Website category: university
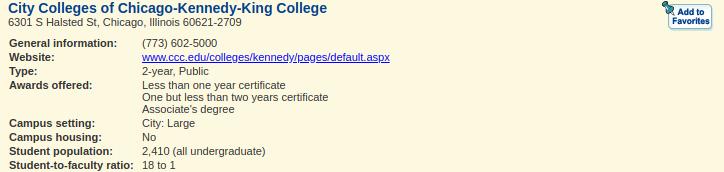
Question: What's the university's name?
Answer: City Colleges of Chicago-Kennedy-King College

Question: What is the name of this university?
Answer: City Colleges of Chicago-Kennedy-King College

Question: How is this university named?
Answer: City Colleges of Chicago-Kennedy-King College

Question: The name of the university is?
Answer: City Colleges of Chicago-Kennedy-King College

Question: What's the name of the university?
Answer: City Colleges of Chicago-Kennedy-King College

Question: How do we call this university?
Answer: City Colleges of Chicago-Kennedy-King College

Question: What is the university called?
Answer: City Colleges of Chicago-Kennedy-King College

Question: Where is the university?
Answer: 6301 S Halsted St, Chicago, Illinois 60621-2709

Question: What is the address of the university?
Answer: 6301 S Halsted St, Chicago, Illinois 60621-2709

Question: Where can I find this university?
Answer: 6301 S Halsted St, Chicago, Illinois 60621-2709

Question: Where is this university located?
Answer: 6301 S Halsted St, Chicago, Illinois 60621-2709

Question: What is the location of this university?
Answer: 6301 S Halsted St, Chicago, Illinois 60621-2709

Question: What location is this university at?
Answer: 6301 S Halsted St, Chicago, Illinois 60621-2709

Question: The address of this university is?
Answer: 6301 S Halsted St, Chicago, Illinois 60621-2709

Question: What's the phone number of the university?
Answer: (773) 602-5000

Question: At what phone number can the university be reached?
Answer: (773) 602-5000

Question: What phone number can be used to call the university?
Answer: (773) 602-5000

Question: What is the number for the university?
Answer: (773) 602-5000

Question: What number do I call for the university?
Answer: (773) 602-5000

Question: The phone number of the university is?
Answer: (773) 602-5000

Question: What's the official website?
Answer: www.ccc.edu/colleges/kennedy/pages/default.aspx

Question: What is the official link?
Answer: www.ccc.edu/colleges/kennedy/pages/default.aspx

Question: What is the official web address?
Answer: www.ccc.edu/colleges/kennedy/pages/default.aspx

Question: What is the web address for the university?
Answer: www.ccc.edu/colleges/kennedy/pages/default.aspx

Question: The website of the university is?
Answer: www.ccc.edu/colleges/kennedy/pages/default.aspx

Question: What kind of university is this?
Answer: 2-year, Public

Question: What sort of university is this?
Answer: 2-year, Public

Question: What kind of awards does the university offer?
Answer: Less than one year certificate One but less than two years certificate Associate's degree

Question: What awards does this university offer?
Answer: Less than one year certificate One but less than two years certificate Associate's degree

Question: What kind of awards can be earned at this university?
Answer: Less than one year certificate One but less than two years certificate Associate's degree

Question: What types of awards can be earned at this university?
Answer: Less than one year certificate One but less than two years certificate Associate's degree

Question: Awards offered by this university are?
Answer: Less than one year certificate One but less than two years certificate Associate's degree

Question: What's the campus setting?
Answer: City: Large

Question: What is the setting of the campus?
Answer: City: Large

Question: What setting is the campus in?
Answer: City: Large

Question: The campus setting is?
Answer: City: Large

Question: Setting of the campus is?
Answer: City: Large

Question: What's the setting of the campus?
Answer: City: Large

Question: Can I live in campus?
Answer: No

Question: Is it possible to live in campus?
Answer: No

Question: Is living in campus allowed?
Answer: No

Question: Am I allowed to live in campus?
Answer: No

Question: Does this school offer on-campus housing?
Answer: No

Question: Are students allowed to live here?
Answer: No

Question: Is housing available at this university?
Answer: No

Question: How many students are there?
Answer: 2,410 (all undergraduate)

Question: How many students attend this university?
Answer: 2,410 (all undergraduate)

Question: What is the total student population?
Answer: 2,410 (all undergraduate)

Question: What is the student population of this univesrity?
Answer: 2,410 (all undergraduate)

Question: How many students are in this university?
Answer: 2,410 (all undergraduate)

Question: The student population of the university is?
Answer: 2,410 (all undergraduate)

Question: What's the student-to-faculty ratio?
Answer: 18 to 1

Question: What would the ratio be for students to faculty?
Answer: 18 to 1

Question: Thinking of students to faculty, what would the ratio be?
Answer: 18 to 1

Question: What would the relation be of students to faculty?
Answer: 18 to 1

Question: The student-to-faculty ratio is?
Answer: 18 to 1

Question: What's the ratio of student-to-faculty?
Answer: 18 to 1

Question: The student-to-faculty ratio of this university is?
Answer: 18 to 1